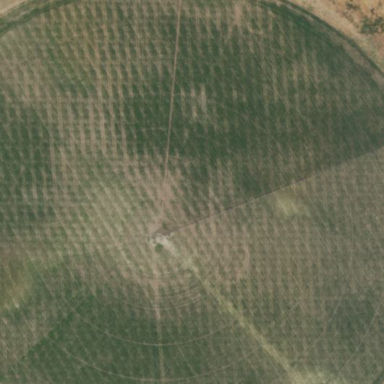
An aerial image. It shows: Farmland with pivot irrigation system.